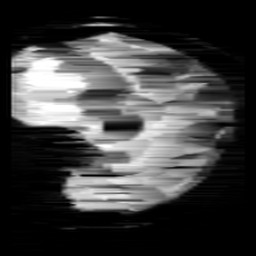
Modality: minIP
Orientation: sagittal
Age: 11
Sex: female
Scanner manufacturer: siemens
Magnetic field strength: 3 T
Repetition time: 0.027 s
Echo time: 0.02 s